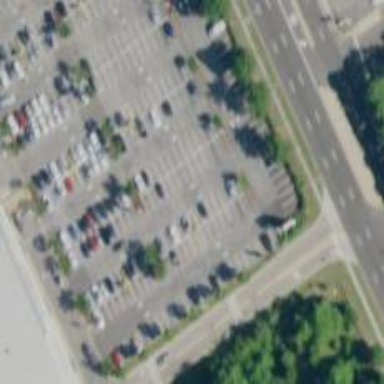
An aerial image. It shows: Trolley bay.